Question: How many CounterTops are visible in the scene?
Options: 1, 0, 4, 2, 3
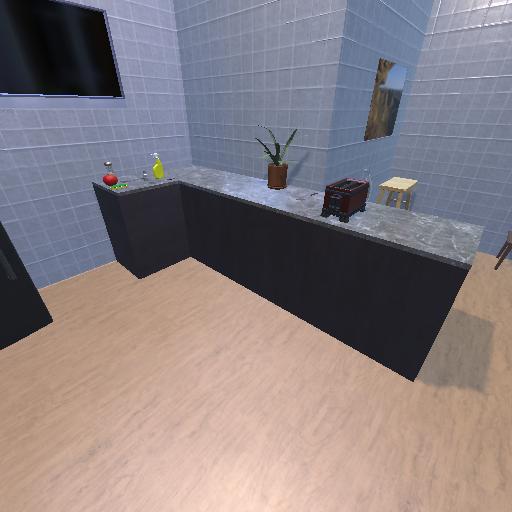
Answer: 1